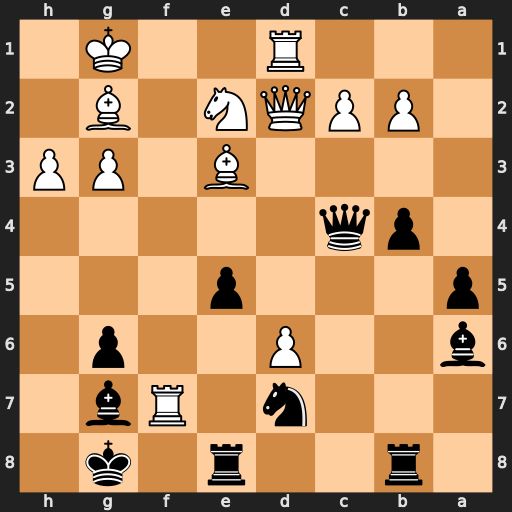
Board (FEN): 1r2r1k1/3n1Rb1/b2P2p1/p3p3/1pq5/4B1PP/1PPQN1B1/3R2K1
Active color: b
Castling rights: -
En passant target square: -
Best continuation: Qxf7 Bd5 Re6